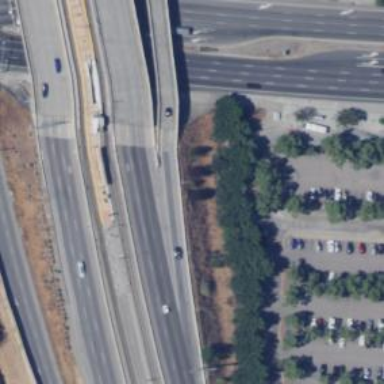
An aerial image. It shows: Busway road.